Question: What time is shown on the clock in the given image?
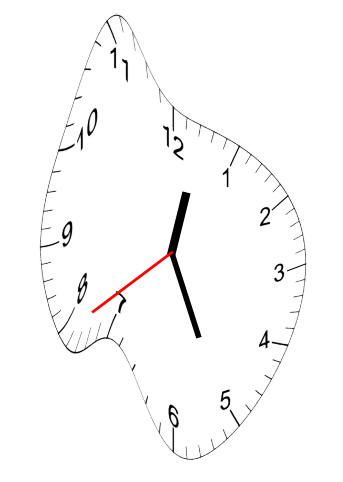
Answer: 12:25:39